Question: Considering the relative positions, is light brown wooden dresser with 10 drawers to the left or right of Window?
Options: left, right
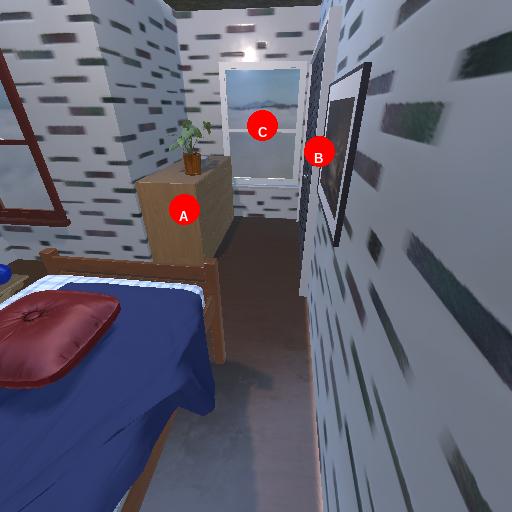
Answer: left